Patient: sex F, age 58
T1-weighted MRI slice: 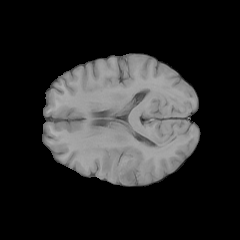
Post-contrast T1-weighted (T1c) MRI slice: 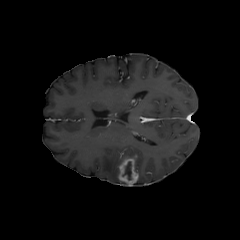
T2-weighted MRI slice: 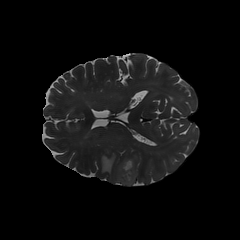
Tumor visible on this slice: yes
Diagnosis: Glioblastoma, IDH-wildtype
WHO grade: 4